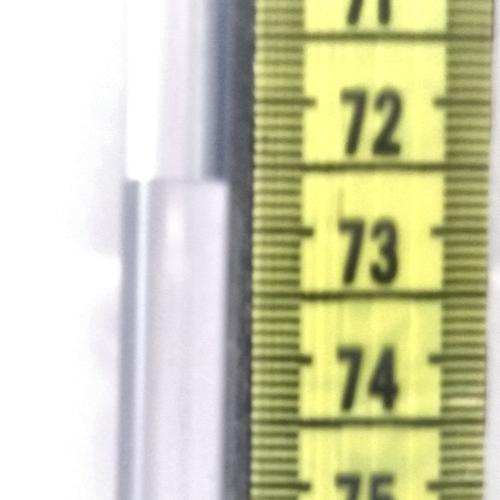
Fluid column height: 72.6 cm